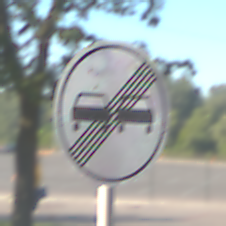
Verkehrszeichen: EndeUeberholverbot
Umgebung: Outdoor, Urban
Tageszeit: MorningAfternoon
Wetter: Clear
Licht: Natural
Jahreszeit: NotSpecified
Kontrast: HighContrast